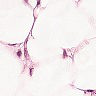
Metastatic tissue present: yes